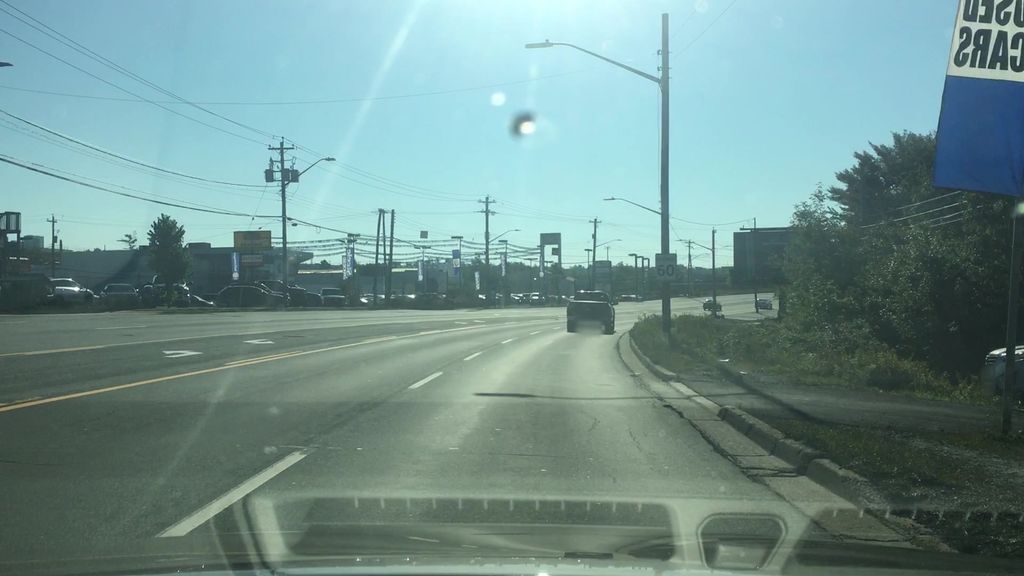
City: halifax